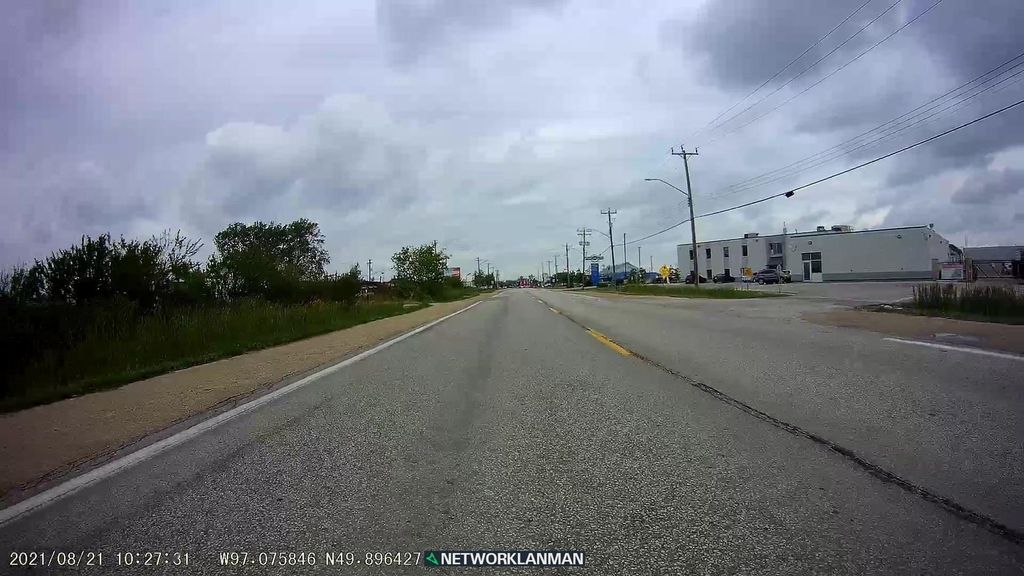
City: winnipeg